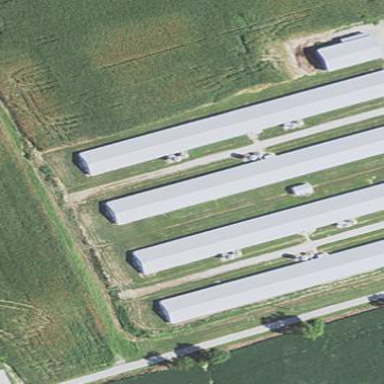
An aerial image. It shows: Farm auxiliary building.